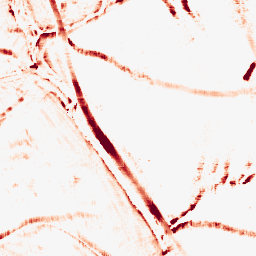
Category: morphological
Decomposition family: morphological_square
Decomposition parameters: operation: opening
size: 10
Upsampling method: quintic
Upsampling parameters: scale: 2
Upsampling scale: 2